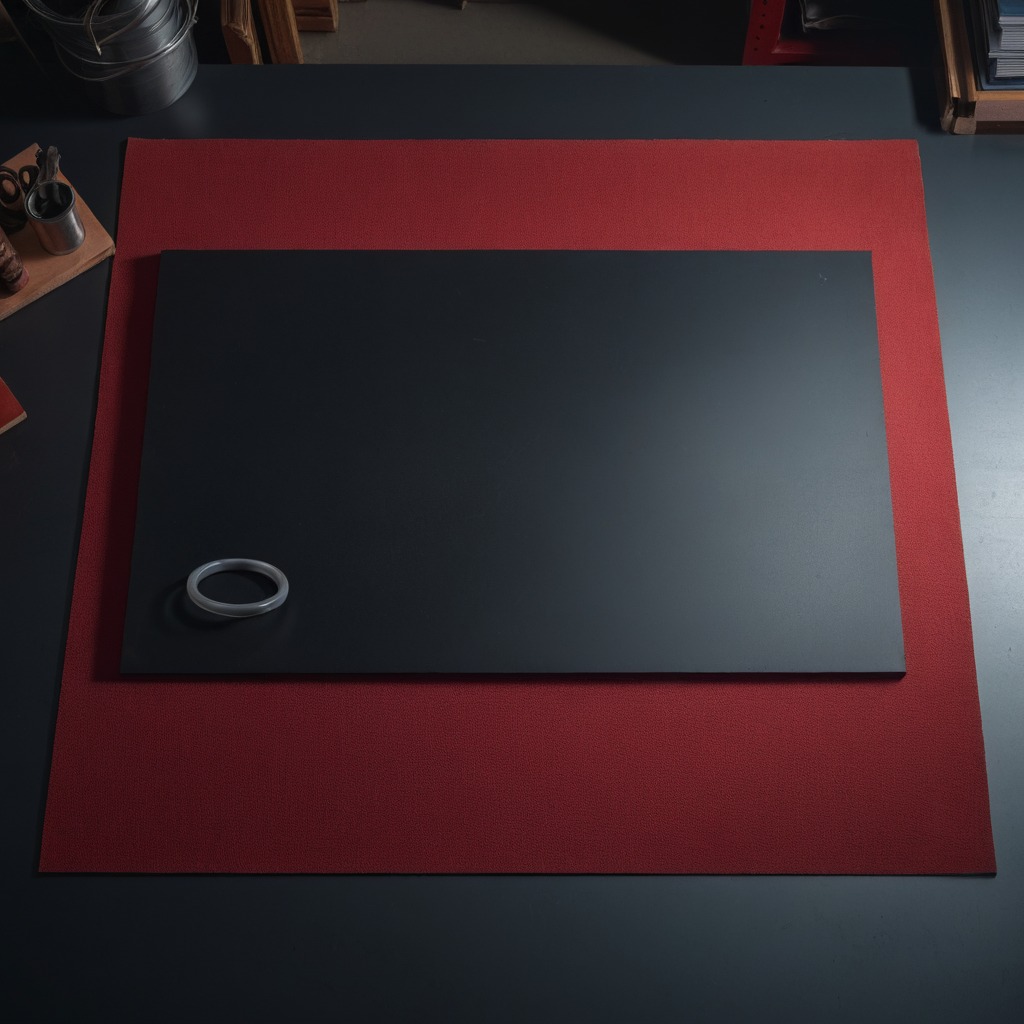
A rubber O-ring lies on the granite tabletop.